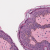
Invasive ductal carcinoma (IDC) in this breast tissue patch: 0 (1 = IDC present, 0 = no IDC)